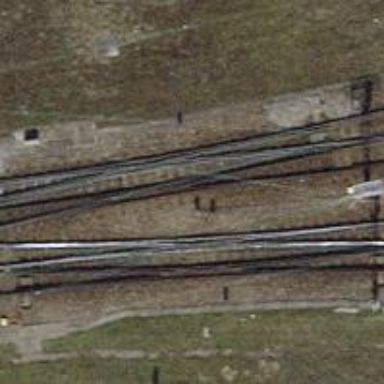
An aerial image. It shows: Railway switch.